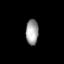
Tissue: lung
Cell type: Epithelial cells
Senescence score: 0.1806
Nuclear area (px): 316
Mean DAPI intensity: 158.019